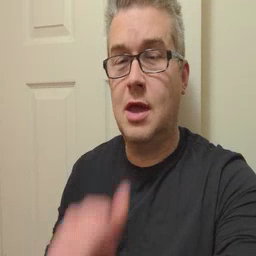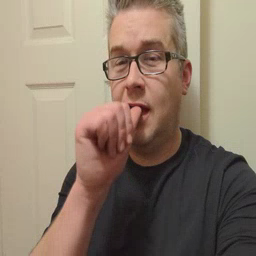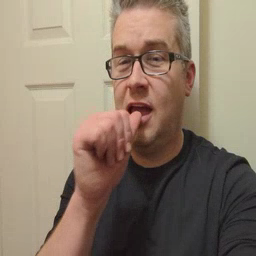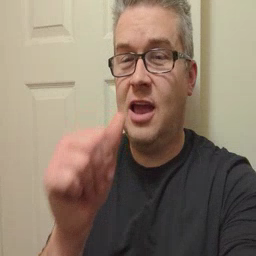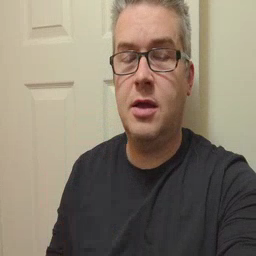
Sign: nuts